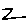
Label: zigzag